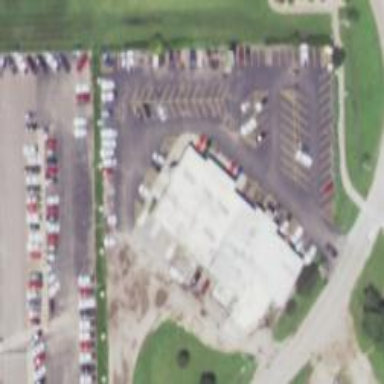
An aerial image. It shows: Car rental service.